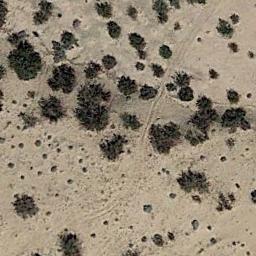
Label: chaparral